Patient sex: M
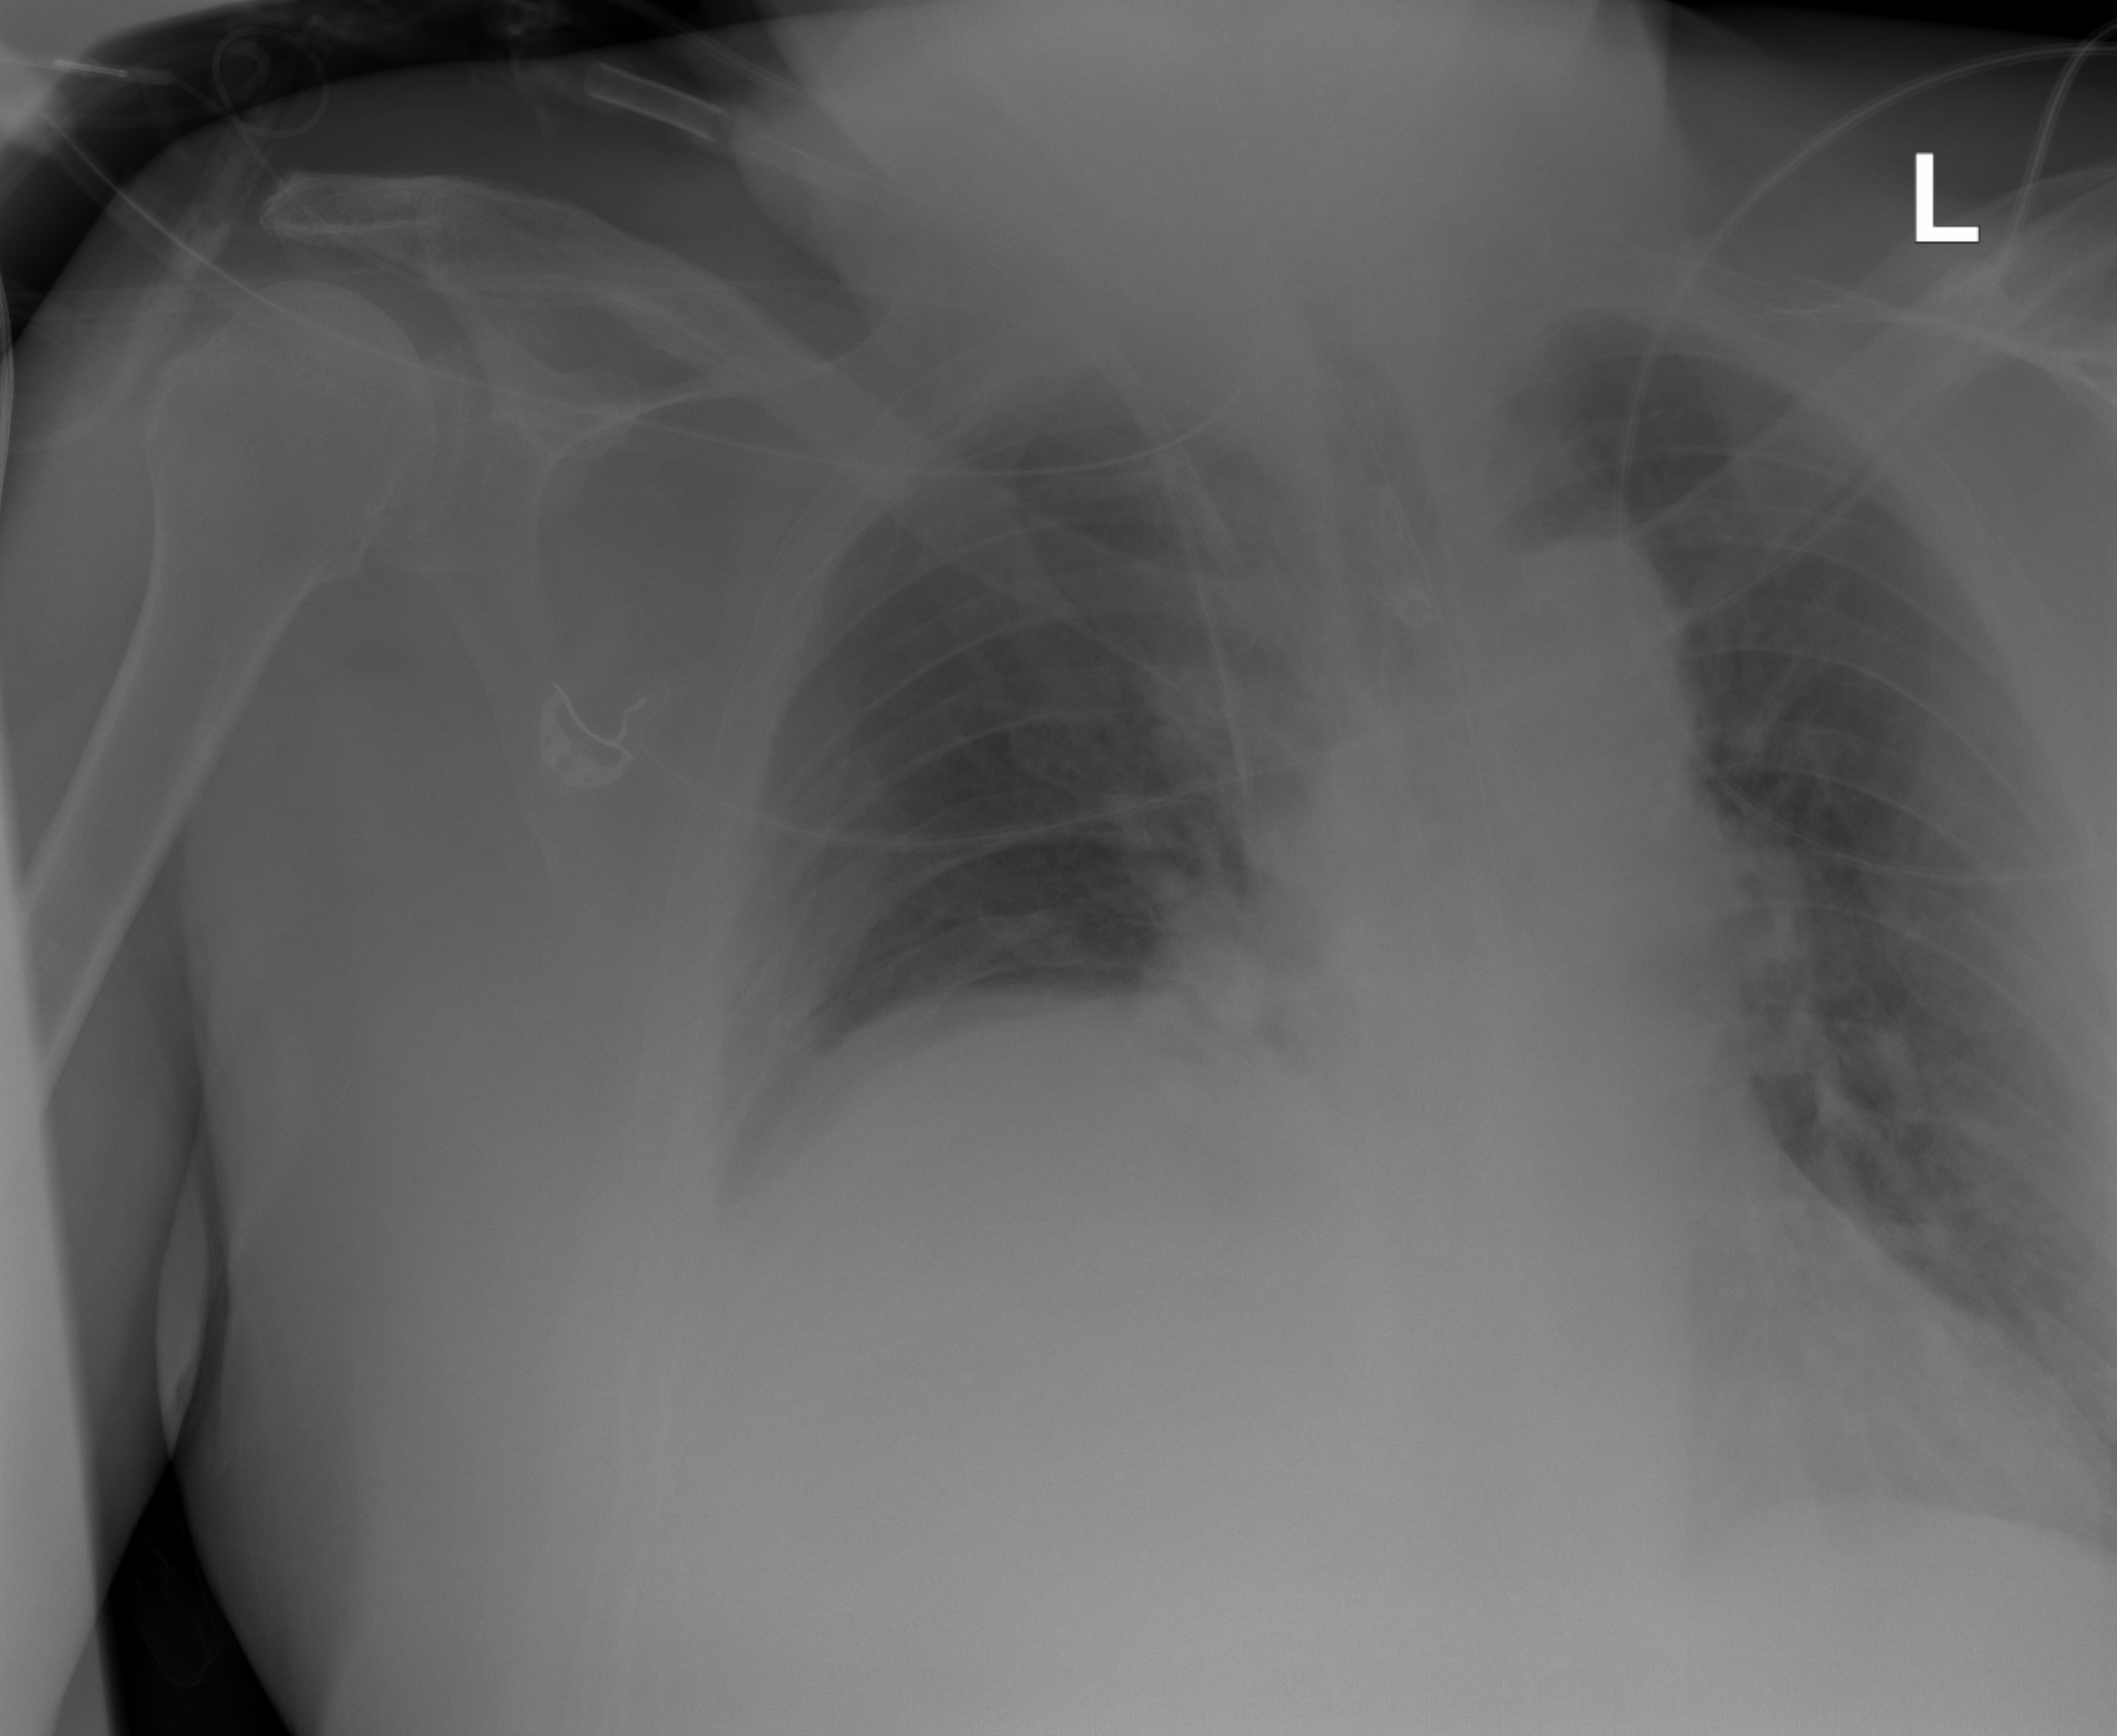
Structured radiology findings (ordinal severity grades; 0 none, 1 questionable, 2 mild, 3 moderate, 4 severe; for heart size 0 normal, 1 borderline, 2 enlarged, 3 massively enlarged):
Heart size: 1
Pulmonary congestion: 0
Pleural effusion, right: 2
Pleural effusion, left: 0
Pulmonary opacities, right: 0
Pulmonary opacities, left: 0
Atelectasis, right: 0
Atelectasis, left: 0